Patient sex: F
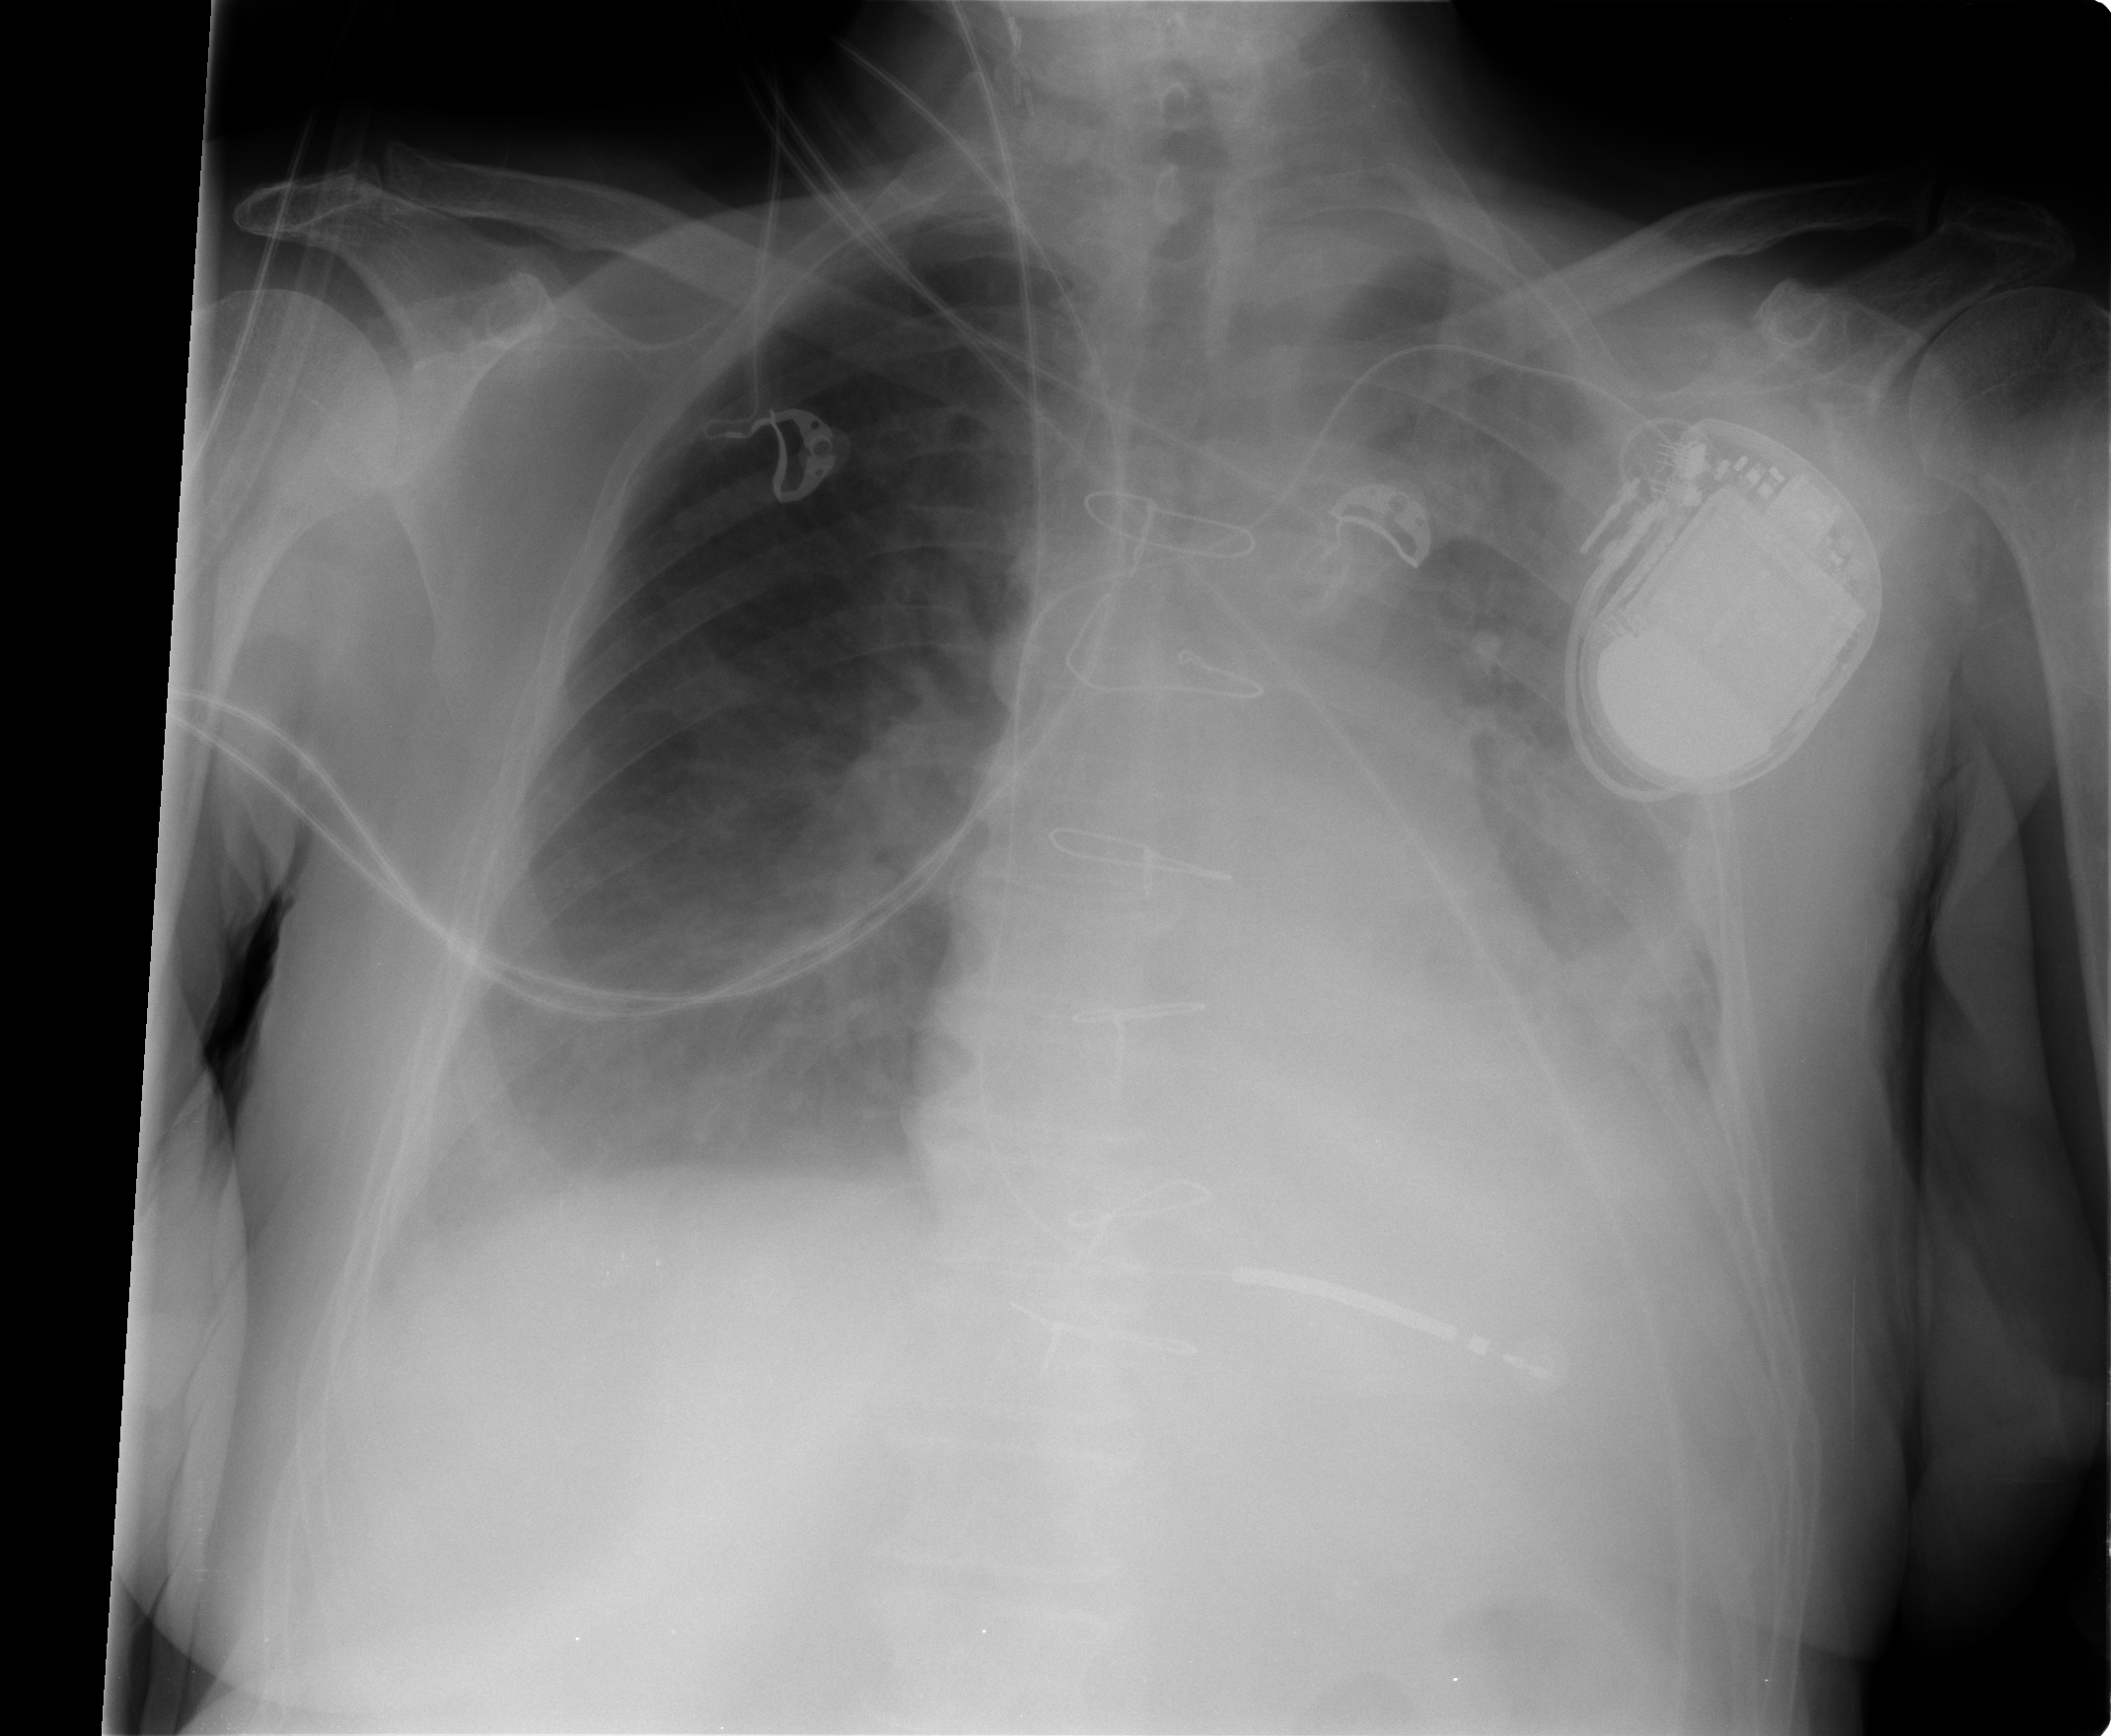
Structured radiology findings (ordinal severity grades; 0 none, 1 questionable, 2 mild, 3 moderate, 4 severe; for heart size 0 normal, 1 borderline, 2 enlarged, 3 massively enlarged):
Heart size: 2
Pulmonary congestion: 2
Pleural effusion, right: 1
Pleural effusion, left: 2
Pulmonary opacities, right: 0
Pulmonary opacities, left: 1
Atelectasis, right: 2
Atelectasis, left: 3